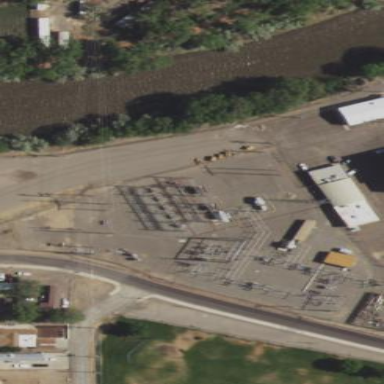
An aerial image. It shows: Substation surrounded by fence.